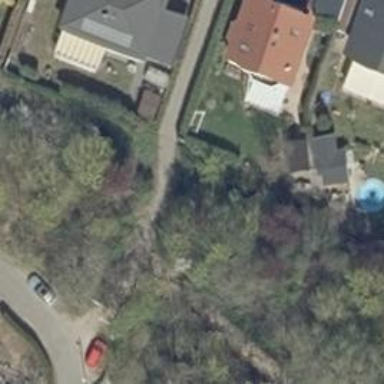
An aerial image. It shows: Footway along the road.